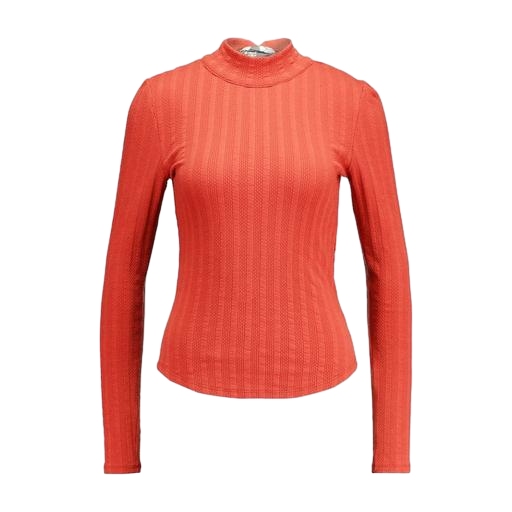
multicolor vero moda rust high neck blouse, high-neck ribbed-jersey t-shirt, red jacquard mock-neck top only macy, white background